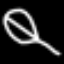
Label: leaf